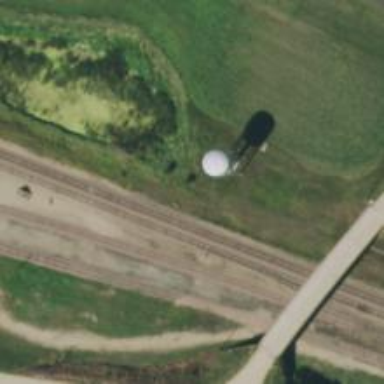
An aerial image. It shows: Water tower that is man-made.